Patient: sex F, age 38
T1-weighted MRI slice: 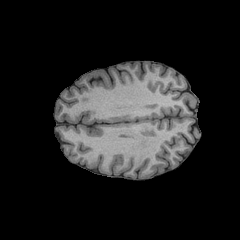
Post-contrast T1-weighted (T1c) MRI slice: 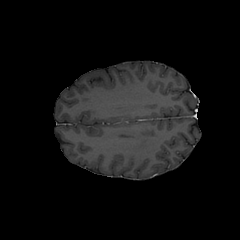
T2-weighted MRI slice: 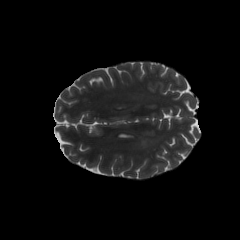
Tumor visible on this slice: no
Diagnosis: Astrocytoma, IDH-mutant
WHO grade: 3